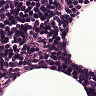
Metastatic tissue present: no